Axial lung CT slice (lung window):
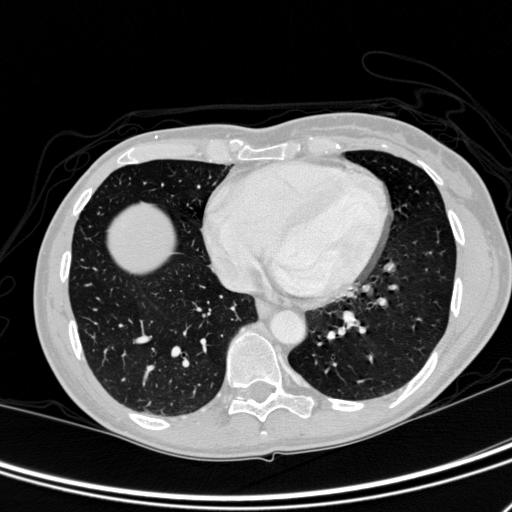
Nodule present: no